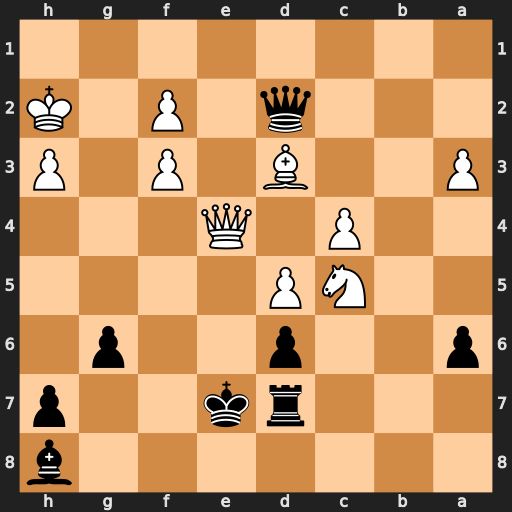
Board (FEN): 7b/3rk2p/p2p2p1/2NP4/2P1Q3/P2B1P1P/3q1P1K/8
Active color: b
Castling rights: -
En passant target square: -
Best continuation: Be5+ Kg2 Qg5+ Qg4 Qxg4+